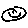
Label: smiley face